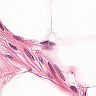
Metastatic tissue present: no